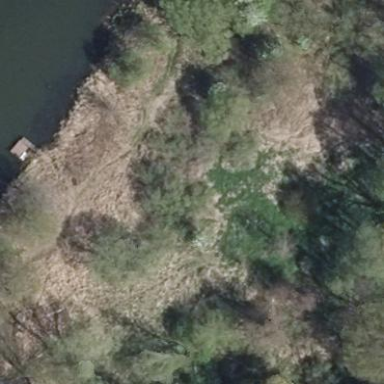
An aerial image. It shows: Reedbed in wetland area.